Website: walmart
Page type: payment
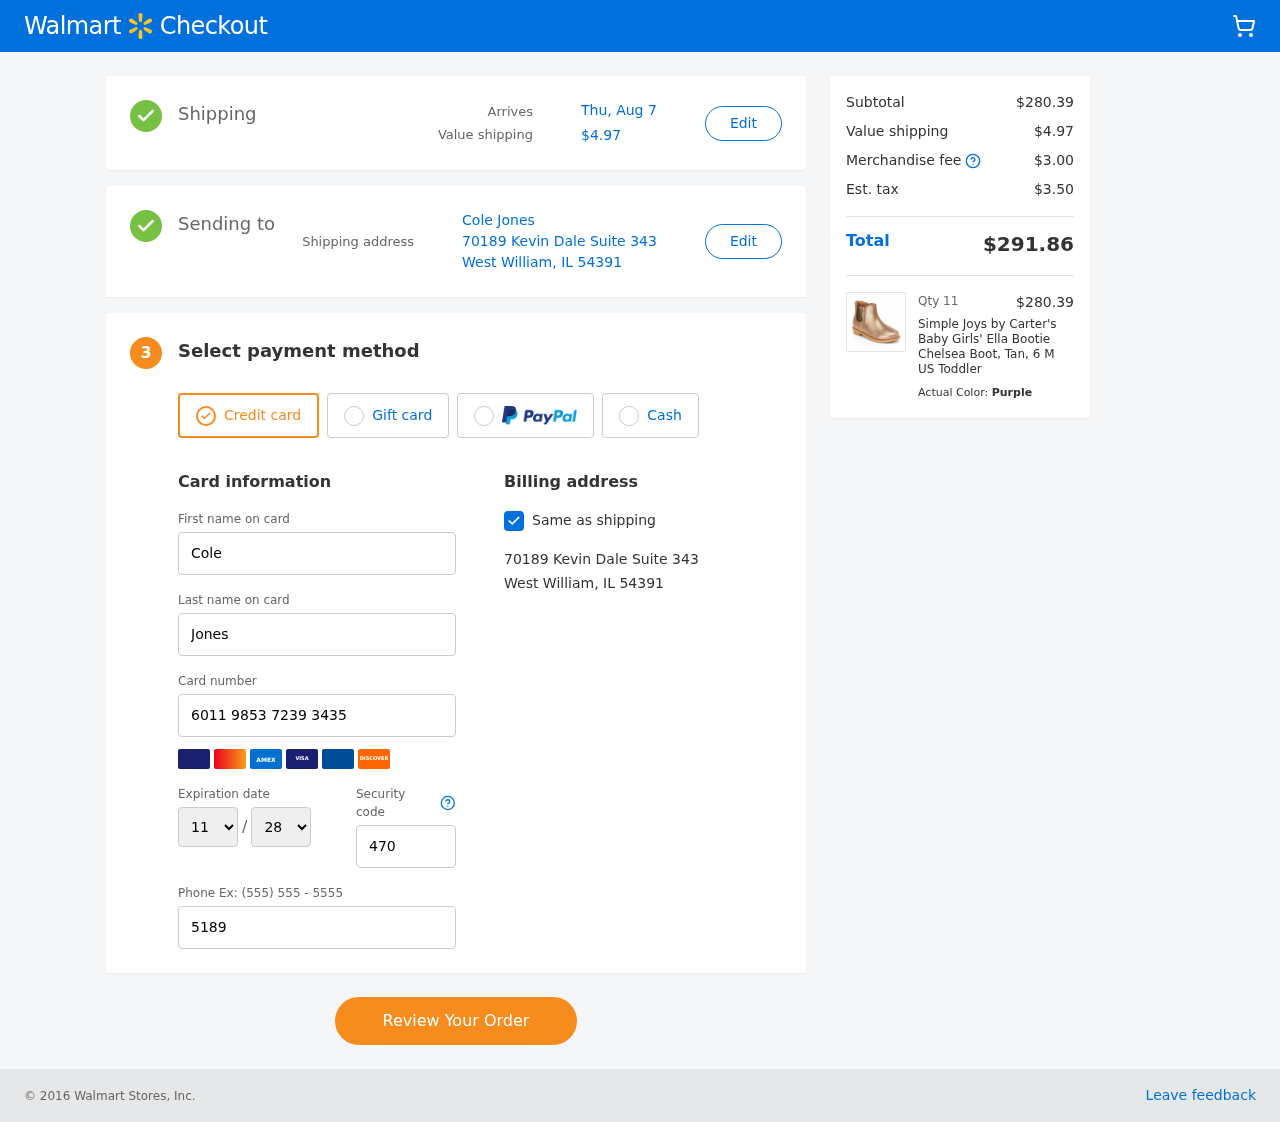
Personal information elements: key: PII_CARD_EXPIRY_MONTH
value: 11
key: PII_CARD_EXPIRY_YEAR
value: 28
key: PII_CITY_STATE_ZIP
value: West William, IL 54391
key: PII_FULLNAME
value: Cole Jones
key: PII_STREET
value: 70189 Kevin Dale Suite 343
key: PII_FIRSTNAME
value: Cole
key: PII_LASTNAME
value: Jones
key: PII_CARD_NUMBER
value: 6011 9853 7239 3435
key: PII_CARD_CVV
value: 470
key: PII_PHONE
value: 5189030208
Product elements: key: PRODUCT1_NAME
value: Simple Joys by Carter's Baby Girls' Ella Bootie Chelsea Boot, Tan, 6 M US Toddler
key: PRODUCT1_PRICE
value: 25.49
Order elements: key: ORDER_DELIVERY_DATE
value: Thu, Aug 7
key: ORDER_SHIPPING_COST
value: $4.97
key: ORDER_SUBTOTAL
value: $280.39
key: ORDER_MERCHANDISE_FEE
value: $3.00
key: ORDER_TAX
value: $3.50
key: ORDER_TOTAL
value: $291.86
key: ORDER_NUM_ITEMS
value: Qty 11